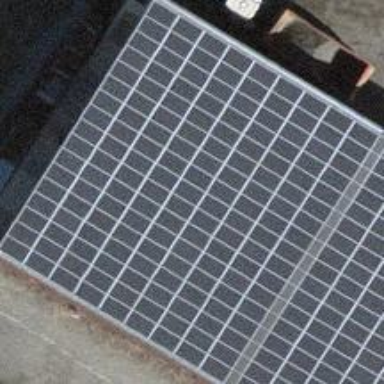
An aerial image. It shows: Solar power generator using photovoltaic panels.